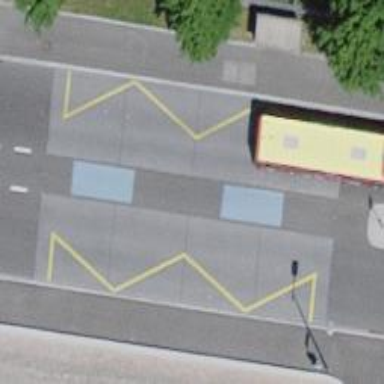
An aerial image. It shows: Public transport stop position.